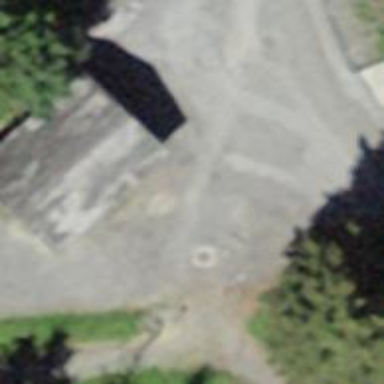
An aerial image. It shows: Service building.